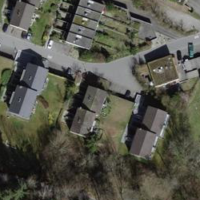
EUNIS habitat code: 55
Species observed at this site:
Ilex aquifolium